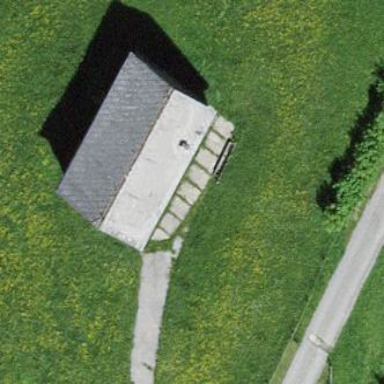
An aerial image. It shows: Farm auxiliary building.